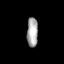
Tissue: prostate
Cell type: T cells
Senescence score: 0.7492
Nuclear area (px): 316
Mean DAPI intensity: 170.608